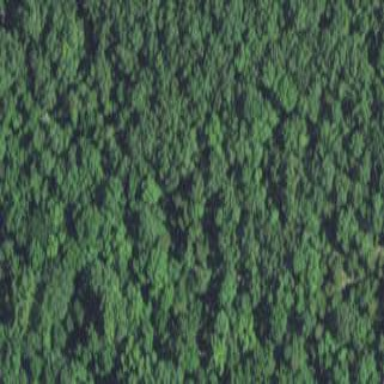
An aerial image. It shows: Mixed woodland area with variety of leaf types and cycles.